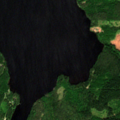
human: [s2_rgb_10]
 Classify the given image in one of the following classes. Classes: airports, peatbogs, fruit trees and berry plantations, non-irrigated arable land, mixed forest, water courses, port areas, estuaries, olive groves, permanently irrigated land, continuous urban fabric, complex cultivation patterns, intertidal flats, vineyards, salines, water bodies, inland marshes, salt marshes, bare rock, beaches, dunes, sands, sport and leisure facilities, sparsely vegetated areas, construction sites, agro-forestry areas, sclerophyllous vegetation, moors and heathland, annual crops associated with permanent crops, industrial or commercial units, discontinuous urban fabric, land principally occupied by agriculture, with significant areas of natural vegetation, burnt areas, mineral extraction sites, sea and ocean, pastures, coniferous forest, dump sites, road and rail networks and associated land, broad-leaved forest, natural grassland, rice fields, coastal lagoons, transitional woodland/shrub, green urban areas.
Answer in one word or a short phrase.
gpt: coniferous forest, mixed forest, water bodies